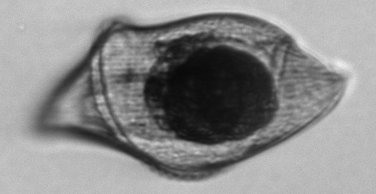
Label: Gyrodinium